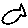
Label: fish